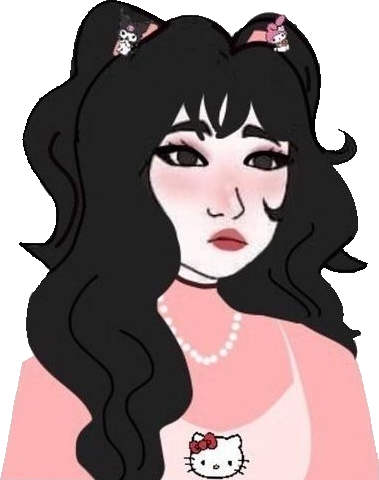
Label: 5_Doomer_Girl